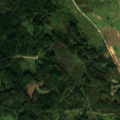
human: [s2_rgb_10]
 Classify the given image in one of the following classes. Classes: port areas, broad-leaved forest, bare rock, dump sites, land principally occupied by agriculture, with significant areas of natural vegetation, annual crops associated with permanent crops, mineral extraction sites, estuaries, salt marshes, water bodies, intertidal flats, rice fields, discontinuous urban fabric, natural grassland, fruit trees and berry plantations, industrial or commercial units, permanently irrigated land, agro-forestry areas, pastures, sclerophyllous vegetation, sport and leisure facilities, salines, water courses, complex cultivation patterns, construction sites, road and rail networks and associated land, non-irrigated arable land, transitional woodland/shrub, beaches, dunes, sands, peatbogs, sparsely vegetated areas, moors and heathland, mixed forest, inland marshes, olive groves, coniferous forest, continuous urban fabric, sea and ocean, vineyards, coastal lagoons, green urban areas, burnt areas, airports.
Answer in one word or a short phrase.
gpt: non-irrigated arable land, pastures, mixed forest, transitional woodland/shrub